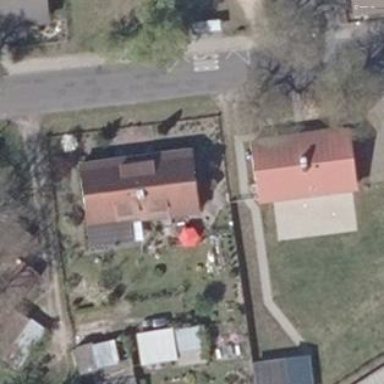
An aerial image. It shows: Detached building with gabled roof covered in red roof tiles.